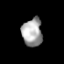
Tissue: prostate
Cell type: T cells
Senescence score: 0.32
Nuclear area (px): 558
Mean DAPI intensity: 165.052